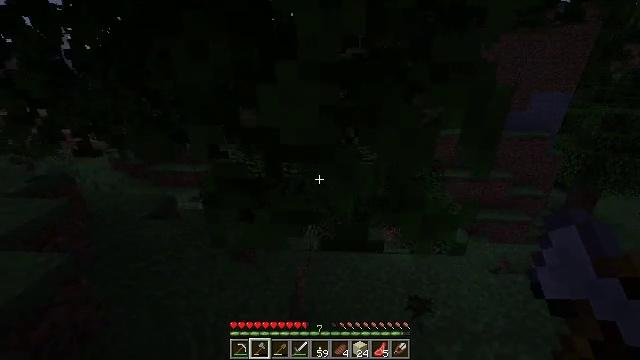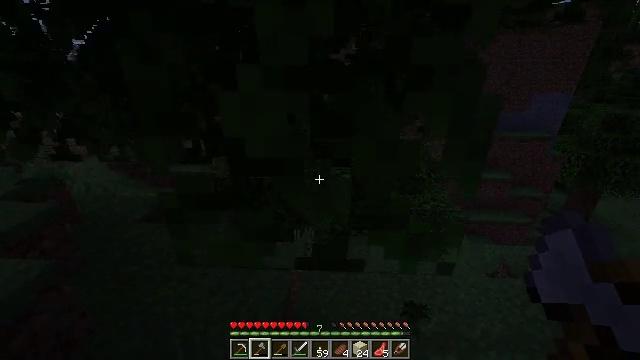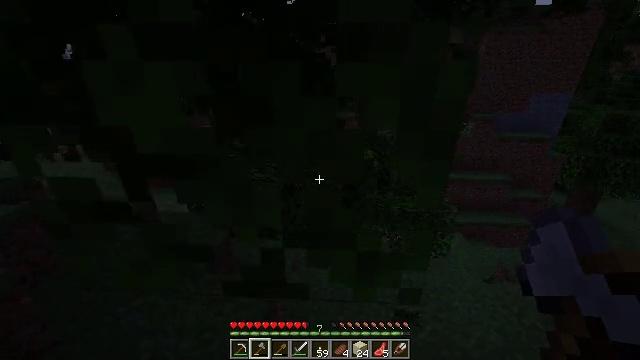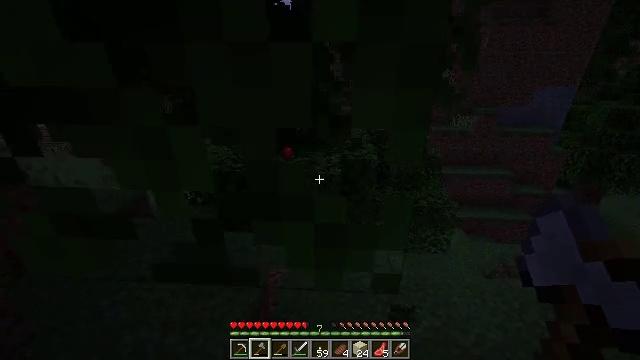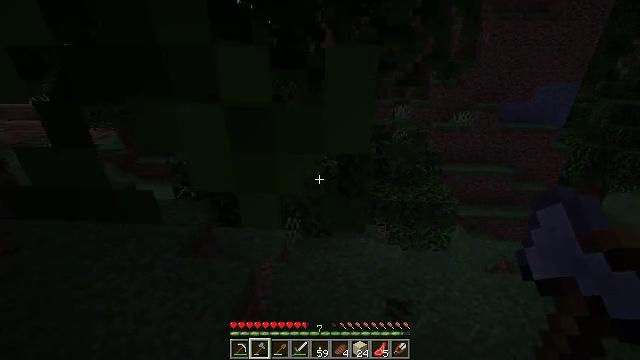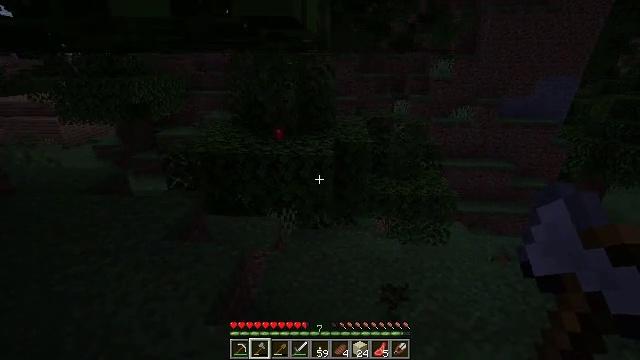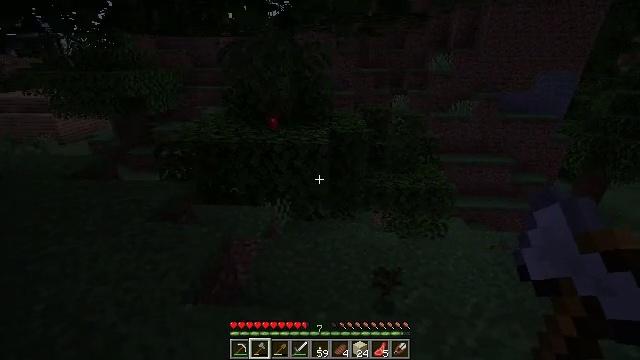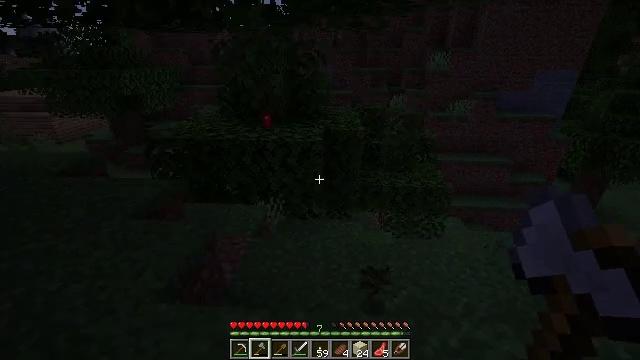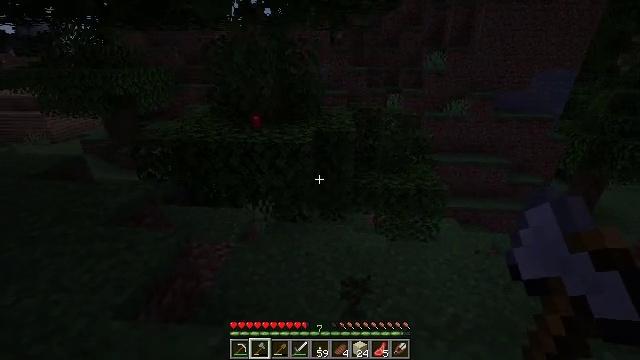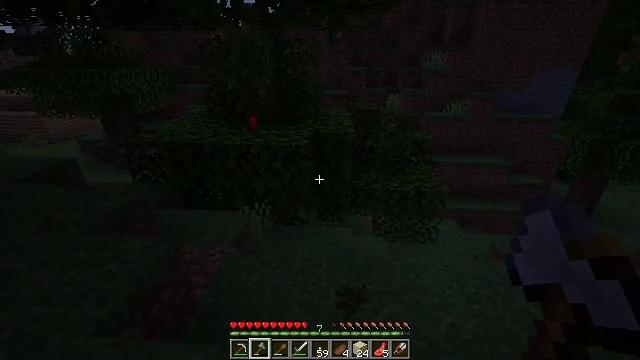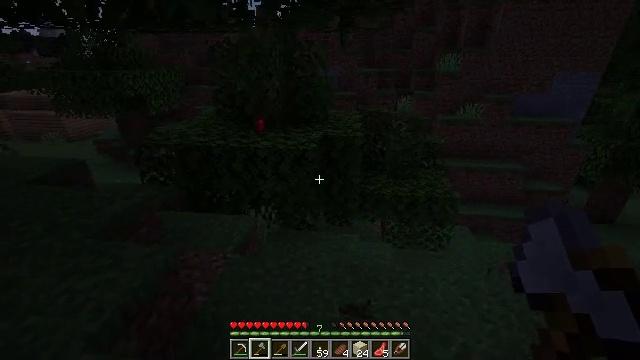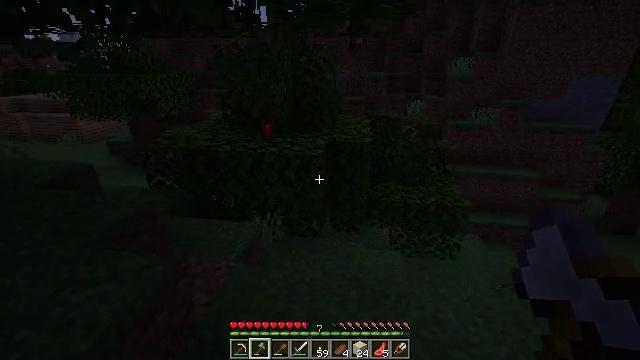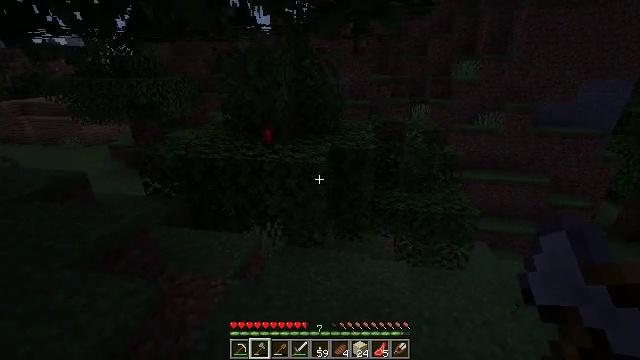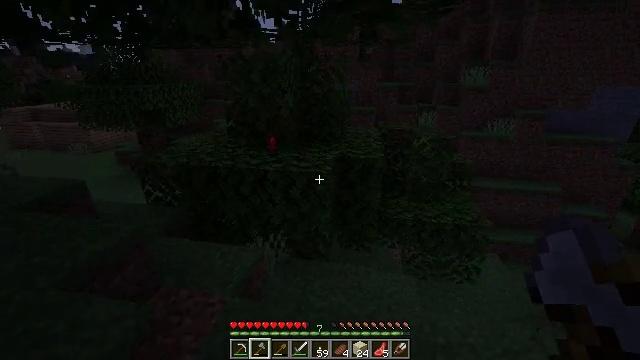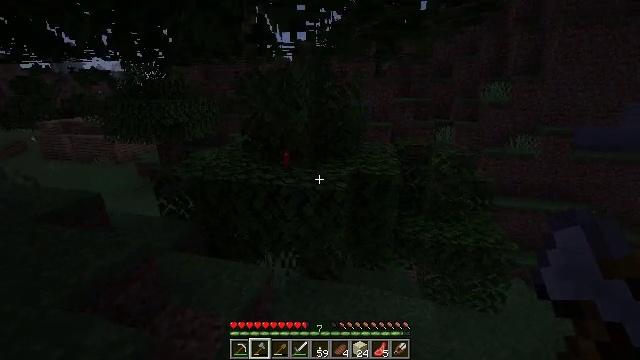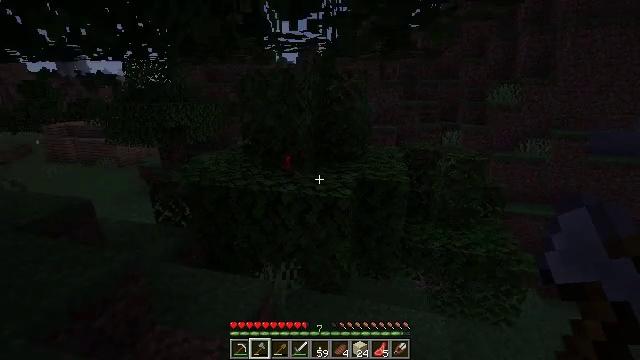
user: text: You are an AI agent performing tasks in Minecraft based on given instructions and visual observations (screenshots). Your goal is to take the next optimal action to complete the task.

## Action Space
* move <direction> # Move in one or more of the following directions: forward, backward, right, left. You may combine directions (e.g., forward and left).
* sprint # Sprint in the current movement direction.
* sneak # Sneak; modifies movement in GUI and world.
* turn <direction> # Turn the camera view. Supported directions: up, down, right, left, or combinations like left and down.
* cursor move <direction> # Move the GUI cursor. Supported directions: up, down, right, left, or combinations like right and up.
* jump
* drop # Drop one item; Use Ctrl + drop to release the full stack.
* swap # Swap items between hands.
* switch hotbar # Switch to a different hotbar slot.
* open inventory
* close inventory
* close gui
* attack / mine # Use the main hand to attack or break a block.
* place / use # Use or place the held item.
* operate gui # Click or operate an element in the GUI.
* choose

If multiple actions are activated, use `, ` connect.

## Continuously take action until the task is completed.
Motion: motion action
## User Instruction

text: Arrange sand in the crafting grid to create sandstone.
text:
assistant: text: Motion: move forward and move right
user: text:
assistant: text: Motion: move forward and move right
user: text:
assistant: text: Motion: move forward and move right
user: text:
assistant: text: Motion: move forward and move right
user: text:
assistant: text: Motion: move forward and move right
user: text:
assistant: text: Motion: move forward and move right
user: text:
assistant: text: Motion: move forward and move right
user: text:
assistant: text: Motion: move forward and move right
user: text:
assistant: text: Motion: move forward
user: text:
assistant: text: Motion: move forward, turn left
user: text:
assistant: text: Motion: move forward, turn left
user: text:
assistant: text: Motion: move forward
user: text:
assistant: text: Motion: move forward, turn left and up
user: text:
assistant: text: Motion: move forward, turn left and up
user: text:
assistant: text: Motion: move forward
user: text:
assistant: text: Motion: move forward
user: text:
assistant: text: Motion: move forward
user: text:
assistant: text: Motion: move forward
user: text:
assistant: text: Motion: move forward
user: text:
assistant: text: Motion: move forward
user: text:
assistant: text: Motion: move forward, turn left
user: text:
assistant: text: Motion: move forward, turn left
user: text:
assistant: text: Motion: move forward, turn left
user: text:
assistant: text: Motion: move forward
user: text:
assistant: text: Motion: move forward and move left
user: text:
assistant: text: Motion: move forward and move left
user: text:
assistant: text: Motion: move forward and move left, jump
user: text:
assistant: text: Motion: move forward, jump
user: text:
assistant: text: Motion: move forward, jump
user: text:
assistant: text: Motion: move forward, jump